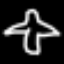
Label: airplane